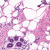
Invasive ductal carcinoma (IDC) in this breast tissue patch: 0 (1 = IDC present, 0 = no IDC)